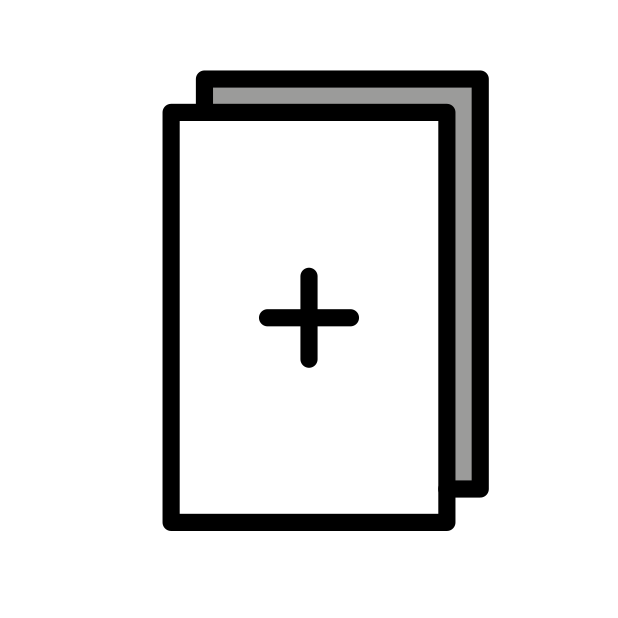
copy